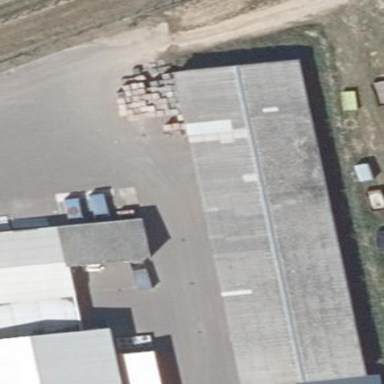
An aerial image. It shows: Warehouse building.